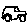
Label: car